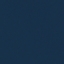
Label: SeaLake